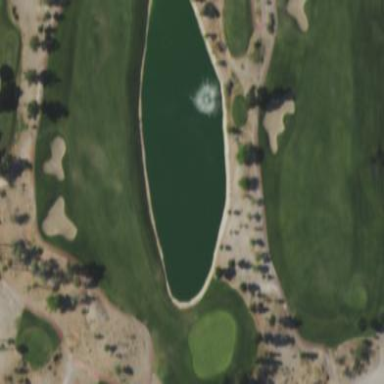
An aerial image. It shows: Designated golf cart path.